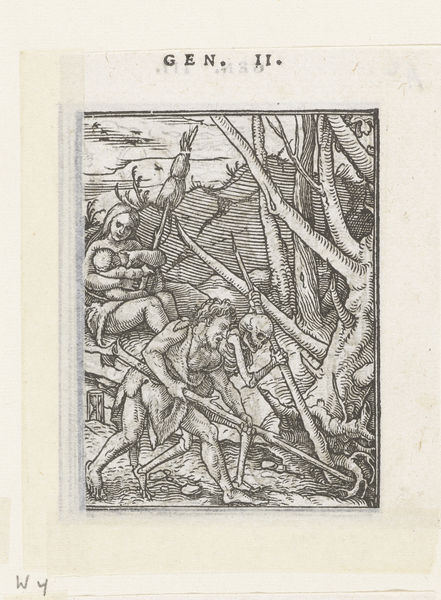
Titel: Adam en Eva aan het werk na de zondeval
Künstler: Hans (II) Holbein
Standort: Amsterdam
Institution: Rijksmuseum
Schlagwörter: baum, felsen, himmel, mann, wolken, brust, frau, holz, männer, schwarz, zeichnung, weg, bibel, tod, ast, kind, mutter, wald, arbeit, stock, holzschnitt, acker, berge, baby, lanze, bauer, wurzel, stillen, schraffur, loch, radierung, stich, bleistift, skelett, wurzeln, christlich, teufel, speer, armut, genesis, baumwurzel, frsu, weißfrau, stillende frau